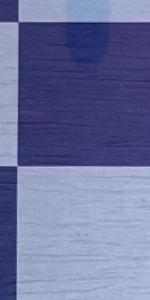
Label: Empty